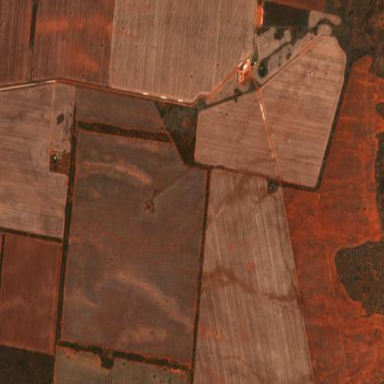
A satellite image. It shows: Farmland used for producing crops.